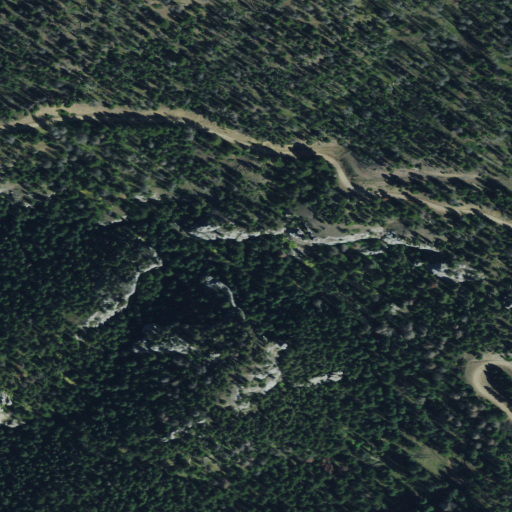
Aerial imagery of valley in Montana named Hidden Valley containing only evergreen forest